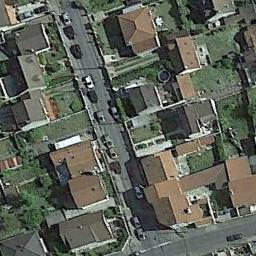
Label: residential